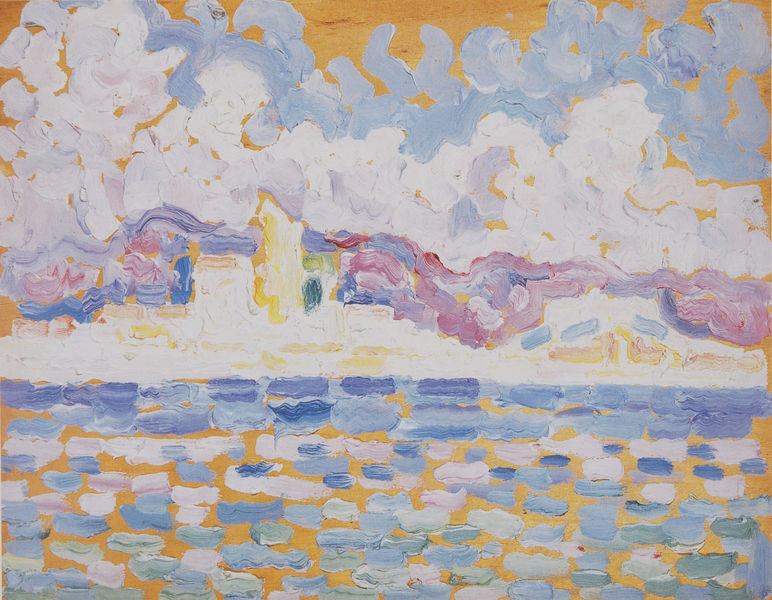
Titel: Ètudes d'Antibes. Matin, Antibes-Studien. Morgen
Künstler: Paul Signac
Institution: (Privatsammlung)
Schlagwörter: blau, gemälde, himmel, meer, wasser, weiß, wolken, fluss, gelb, grün, impressionismus, kirchturm, landschaft, see, stadt, ufer, bunt, fenster, frankreich, hell, licht, orange, pastell, dach, gebäude, haus, rot, expressionismus, fauves, malerei, steine, öl, bach, feld, horizont, häuser, hügel, spiegelung, flach, gewässer, kirche, pastos, sonne, gold, rosa, turm, hellblau, küste, strand, wellen, ansicht, divisionismus, venedig, pointilismus, abstrakt, berge, farben, dorf, dächer, mauer, farbe, lila, nebel, sonnenuntergang, violett, hafen, ölgemälde, luft, striche, flieder, skyline, tor, smog, punkte, künstler, tupfen, pinsel, tupfer, ölmalerei, farbauftrag, pinselduktus, pinselstrich, pinselstriche, signac, mediterran, pointillismus, ductus, himmer, fauvismus, vlaminck, dirf, haus#, trompe l'oeil, durchtränkt, topfer, stegelb